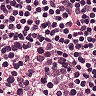
Metastatic tissue present: no